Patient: sex M, age 52
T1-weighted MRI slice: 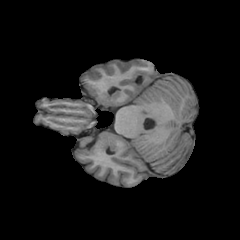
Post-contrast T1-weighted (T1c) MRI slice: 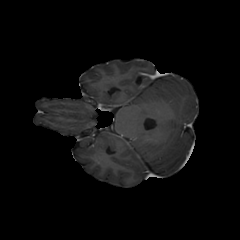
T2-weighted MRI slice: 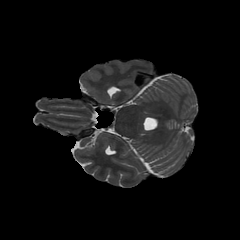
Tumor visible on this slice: no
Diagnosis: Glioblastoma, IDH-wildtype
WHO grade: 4